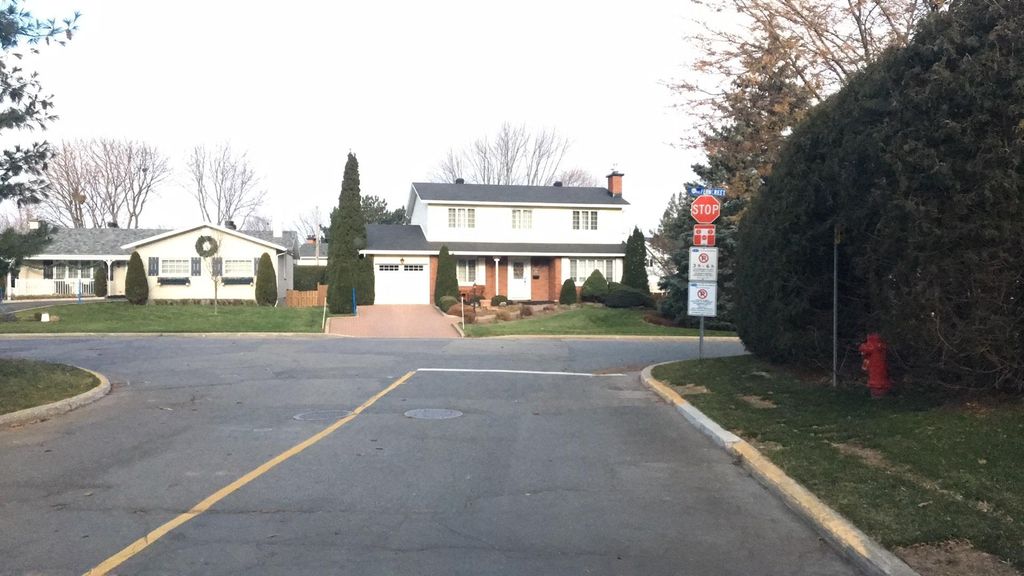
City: montreal